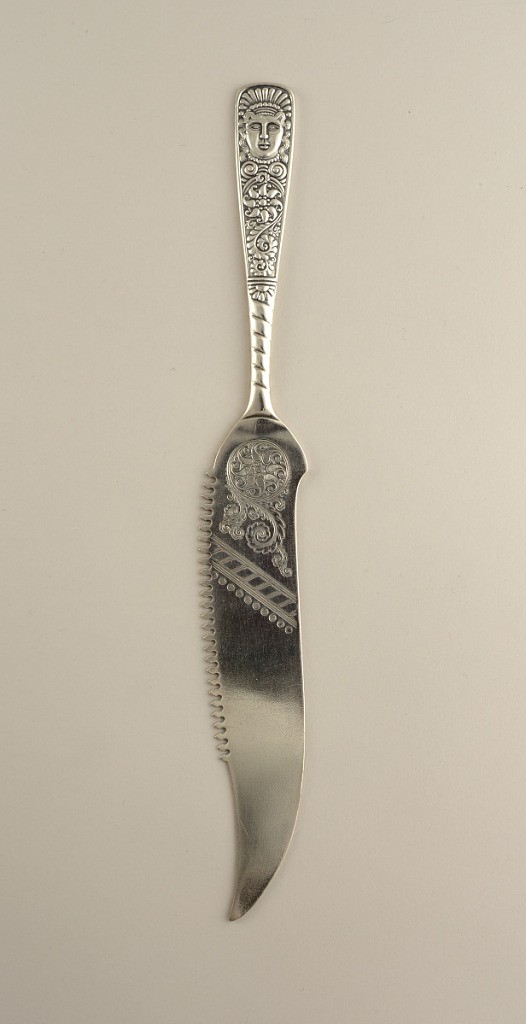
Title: "Assyrian Head" Pattern Cake Knife
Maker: Meriden Brittania Company, Meriden, Connecticut, USA, 1808 - 1898
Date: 1886–87
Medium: silver plated, metal
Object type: knife
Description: Scimitar-shape blade with ornamnetal serrated edge with spade-shape teeth. Blade, curving towards pointed end. At base of blade, surface decorated with diagonal line of dots, followed by diagonal striped section, then series of foliate scrolls curling off central medallion of sun, with radiating scrolling rays. Reverse side of blade plain, with no surface decoration. Narrow neck and stem, decorated with diagonal reeding halfway down handle, meeting setting sun motif above banded section. Stem continues, flaring towards terminal, decorated with scrolling foliate pattern, including sun with scrolling rays. Terminating in crowned antique style "Assyrian" head with laurel surrounding neck. Terminal of slightly rounded rectagular shape. Reverse side of handle devoid of ornamentation, with plain polished surface.